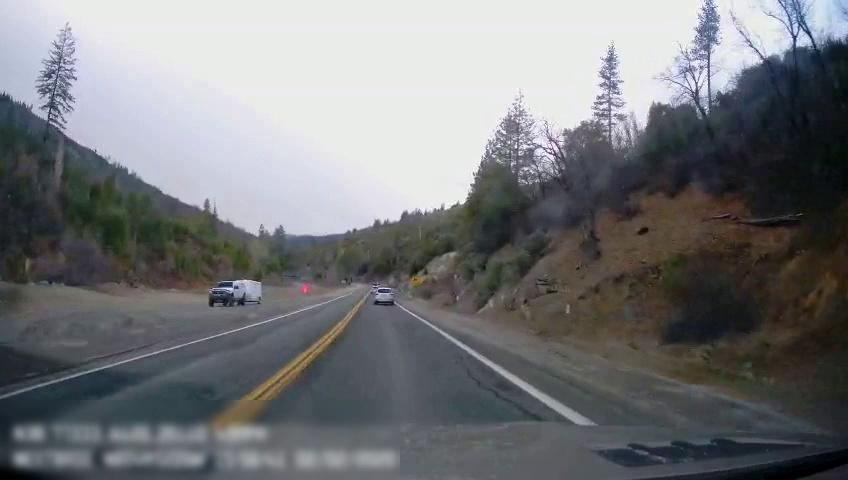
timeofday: Day
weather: Cloudy
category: Drivable Space
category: Vehicles | Car
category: Vehicles | SUV
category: Vehicles | Truck
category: Lanes | Current Lane
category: Lanes | Current Lane
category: Lanes | Opposite Lane